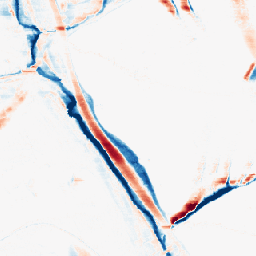
Category: morphological
Decomposition family: morphological_rect
Decomposition parameters: operation: average
width: 20
height: 3
Upsampling method: nearest
Upsampling parameters: scale: 8
Upsampling scale: 8